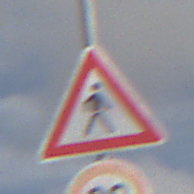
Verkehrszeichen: FussgaengerLinks
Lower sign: Geschwindigkeit80
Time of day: MorningAfternoon
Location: Outdoor (Nature)
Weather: PartlyCloudy
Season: NotSpecified
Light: Natural